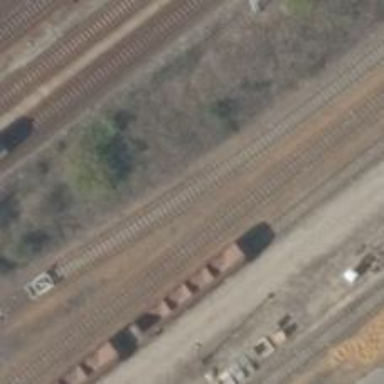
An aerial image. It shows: Railway yard.